Question: Recently, after some discussions, I decided to use List for social buttons such as Google+, Facebook-like and twitter-follow. Example (under Follow us Section):

I would like to know if using Form inside List item ('<li>') has any effect in SEO. If it has, what's the effect?
Simply - is it right to use form inside '<li>' as shown in the example above?
Thank you very much!
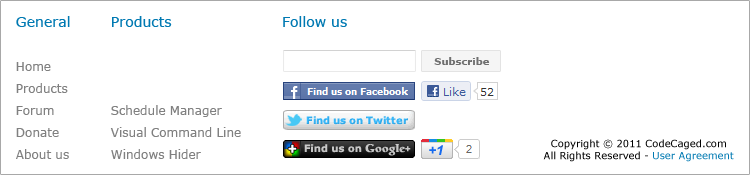
Answer: There's no reason to think that nesting a form inside a list item would affect search engine behavior. What search engines do with forms in the first place is a different matter, and depends on the form and on the search engine.